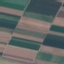
Land use / land cover: AnnualCrop